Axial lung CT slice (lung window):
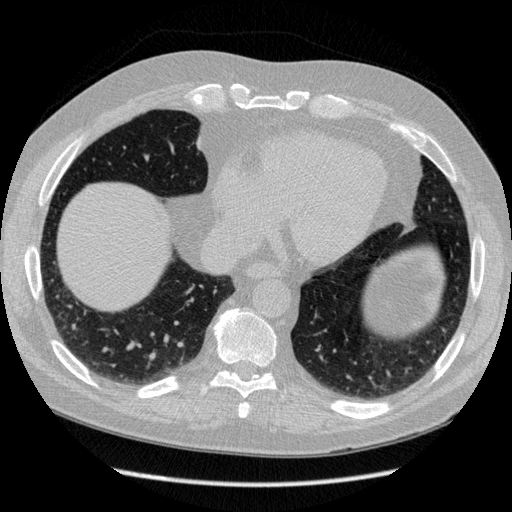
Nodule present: no